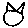
Label: cat